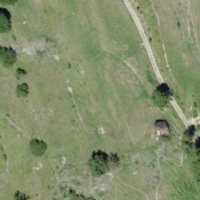
EUNIS habitat code: 48
Species observed at this site:
Ononis natrix